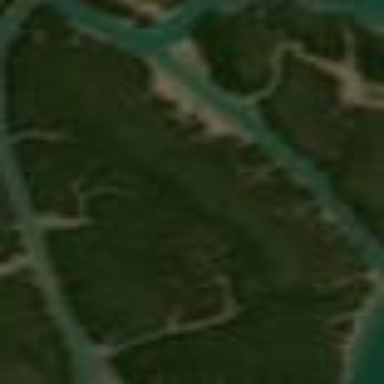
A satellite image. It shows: Beautiful mangrove wetland.